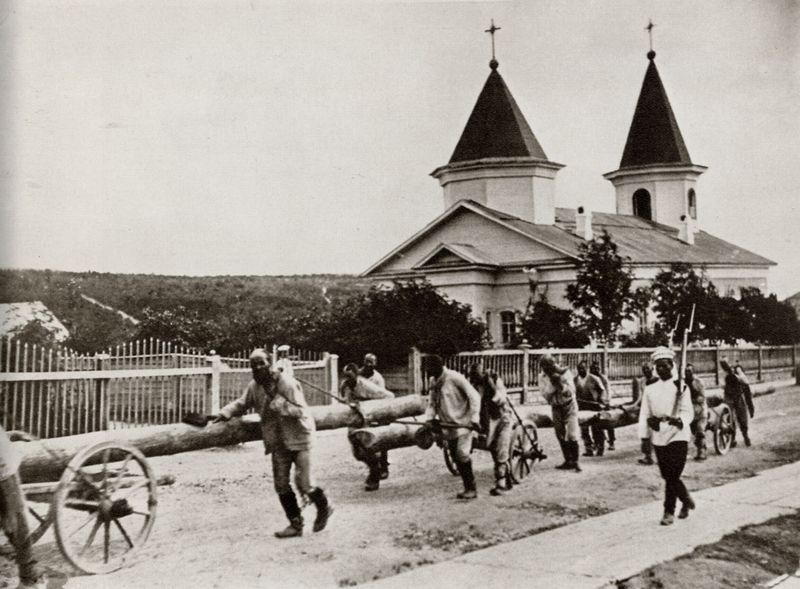
Titel: Transport von Baumstämmen in Due, Sachalin
Künstler: Anton Tschechow
Schlagwörter: baum, blätter, himmel, laub, weiß, baumstämme, bäume, menschen, grau, holz, hut, männer, schwarz, strasse, dach, gebäude, haus, weg, zaun, alt, arm, wache, stamm, kirche, wald, arbeit, bauern, karren, räder, turm, russland, transport, dorf, dächer, giebel, speichen, ziehen, arbeiter, wagen, krieg, stämme, soldaten, bretter, foto, fotografie, photographie, farbige, neger, schwarze, bürgersteig, kreuz, türme, schwarzweiss, militär, uniform, waffen, ketten, soldat, waffe, stiefel, photo, kreuze, afrikaner, soladt, gewehr, holzfäller, gefangene, doppelturm, armut, indien, schieben, sklaven, spitzdach, spitzturm, bajonett, bauarbeiter, holzarbeiter, kreu, bewachen, häftlinge, sträflinge, häftling, zwangsarbeit, fron, zwangsarbeiter, ssweg, britische kolinie